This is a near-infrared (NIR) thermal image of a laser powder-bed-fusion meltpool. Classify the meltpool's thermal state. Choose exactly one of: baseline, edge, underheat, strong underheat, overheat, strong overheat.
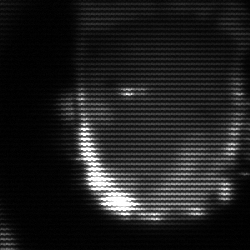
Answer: baseline